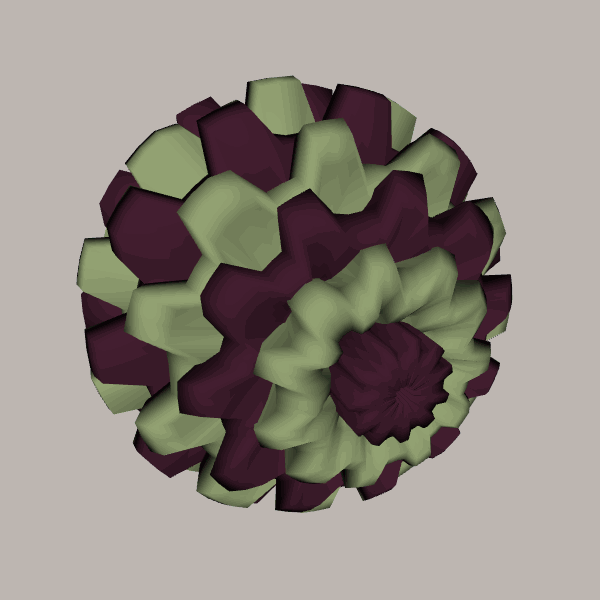
Background: light